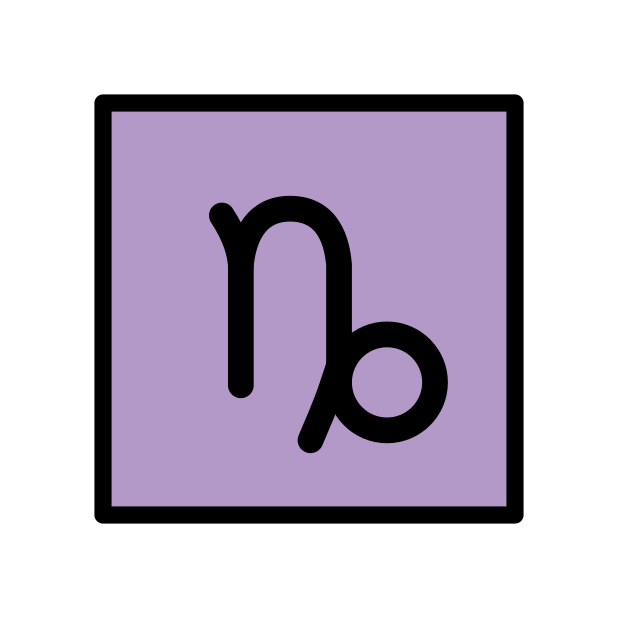
Capricorn